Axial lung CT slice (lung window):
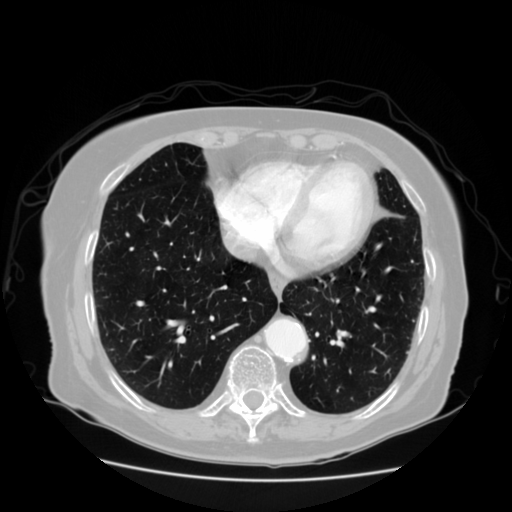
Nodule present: no